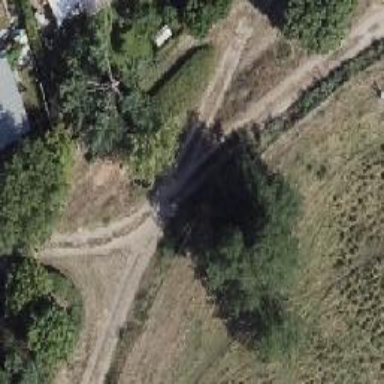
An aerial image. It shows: Dirt track road with grade2 tracktype.